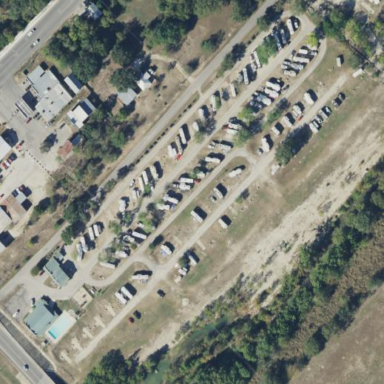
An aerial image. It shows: Caravan site with sanitary dump station for travelers.